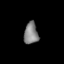
Tissue: lung
Cell type: Endothelial cells
Senescence score: 0.7803
Nuclear area (px): 302
Mean DAPI intensity: 131.099